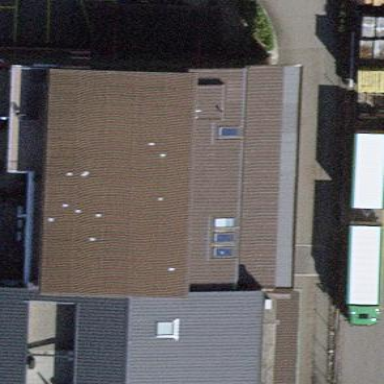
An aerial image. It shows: Industrial building with flat roof.